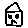
Label: house